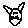
Label: cat